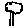
Label: tree